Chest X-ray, AP view. Patient: 56 years old, sex M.
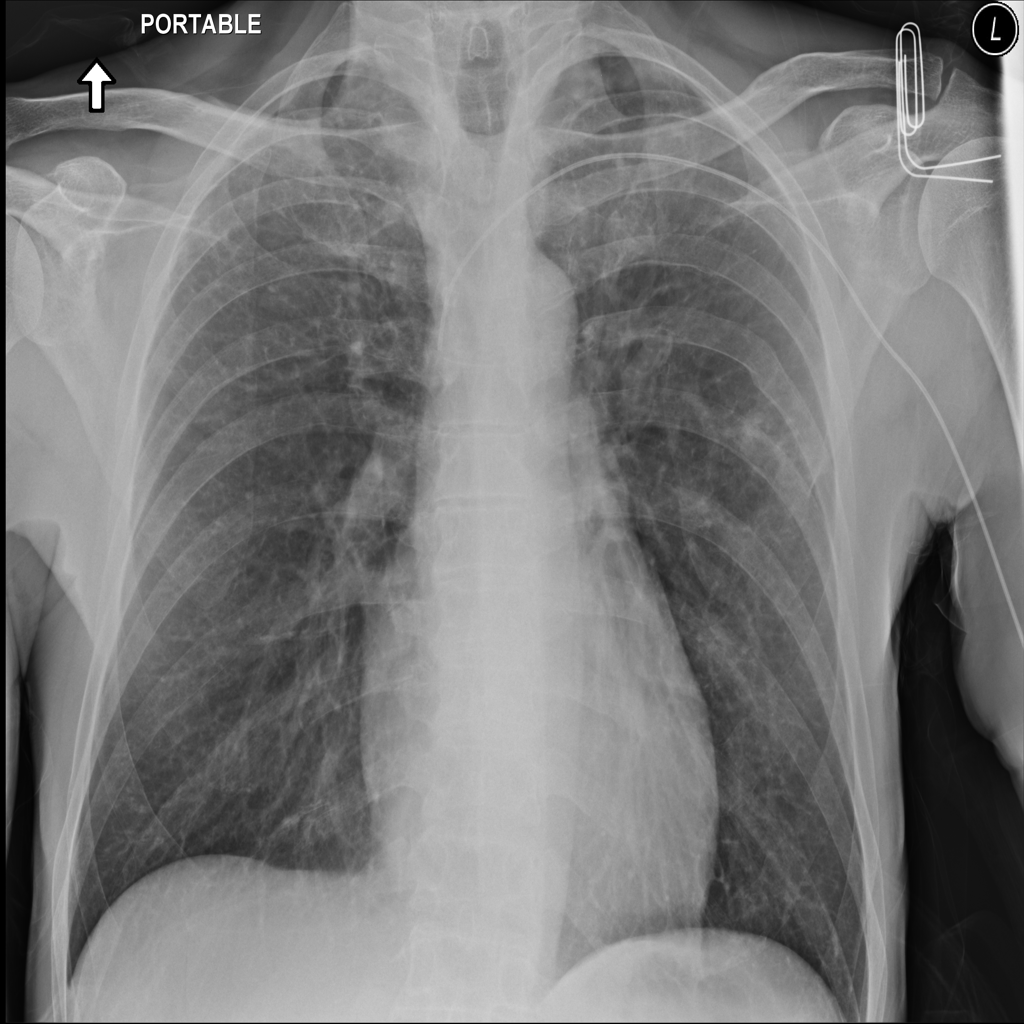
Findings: No Finding